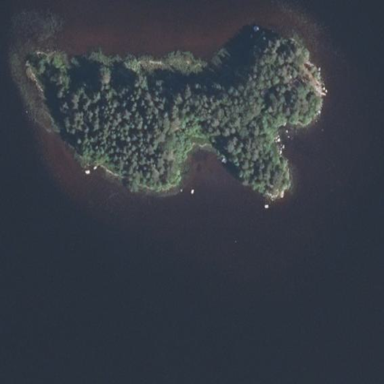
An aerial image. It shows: Islet.